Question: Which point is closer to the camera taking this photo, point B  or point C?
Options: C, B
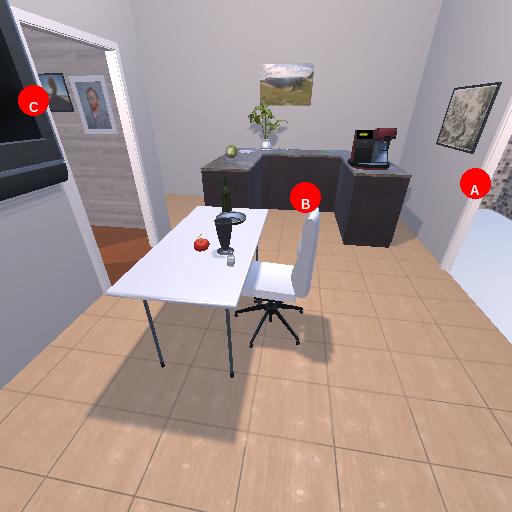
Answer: C